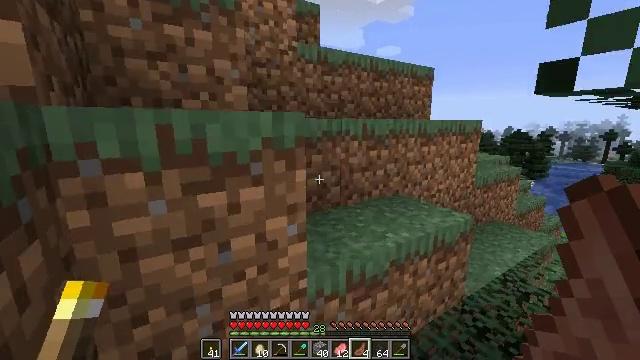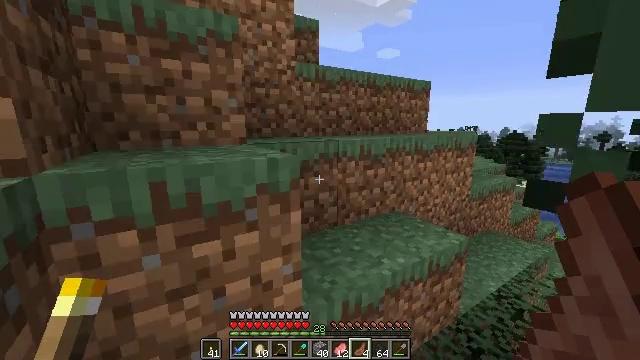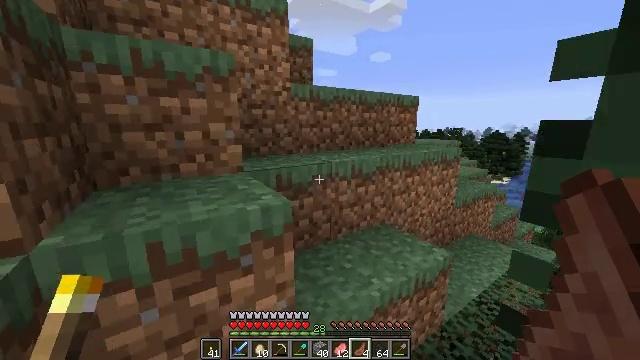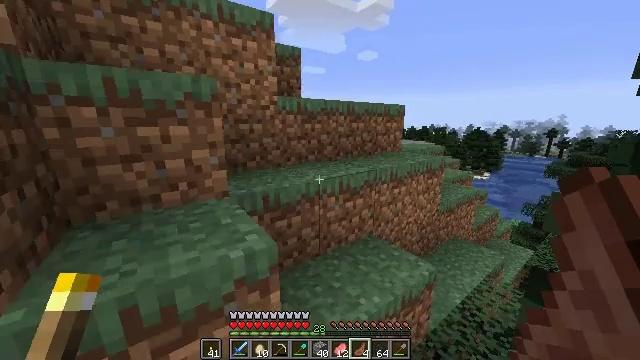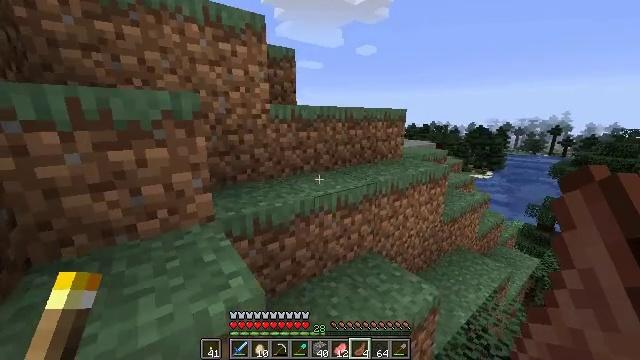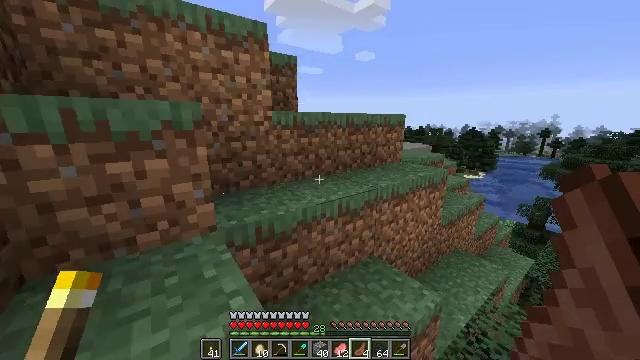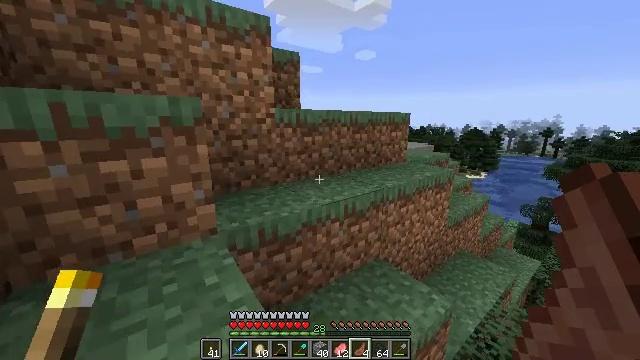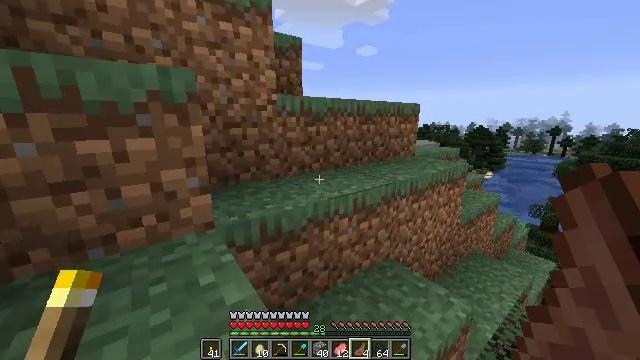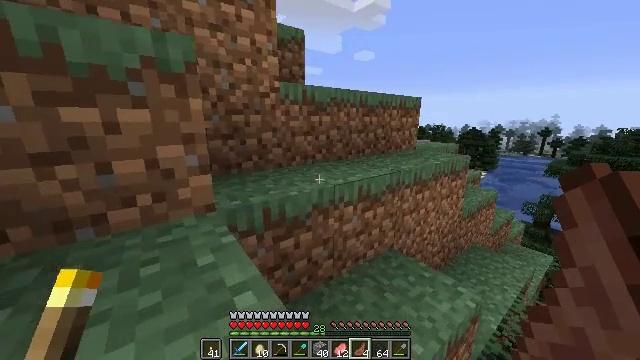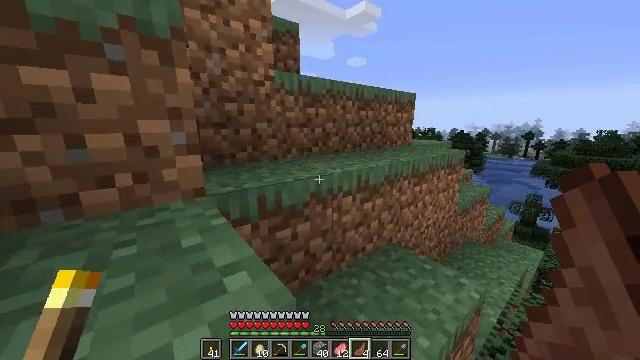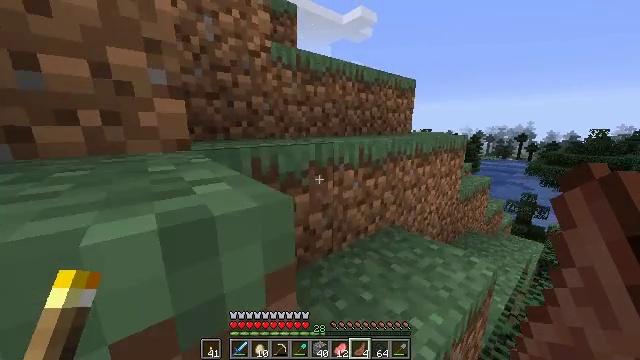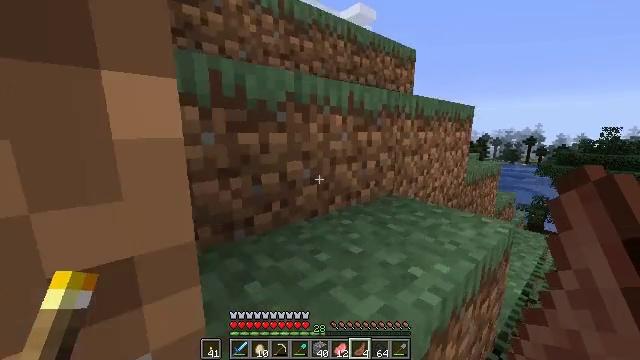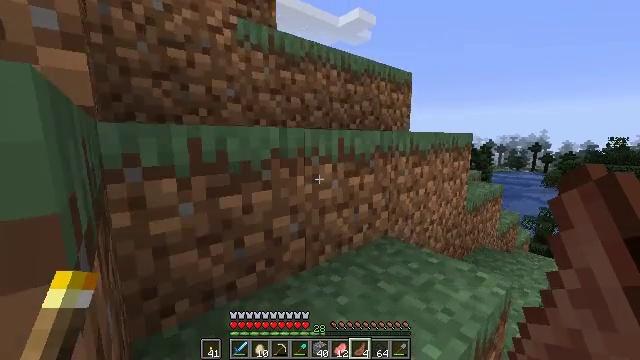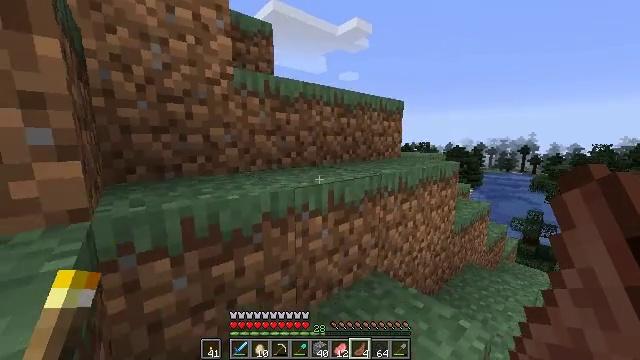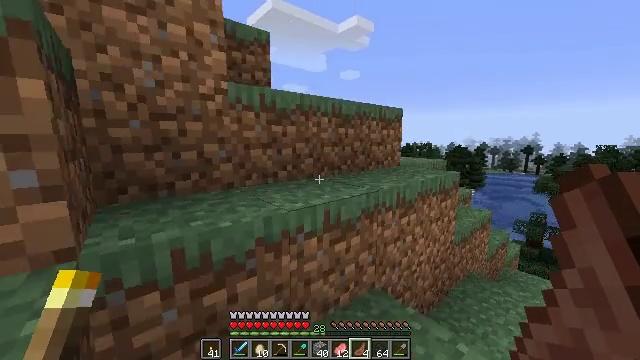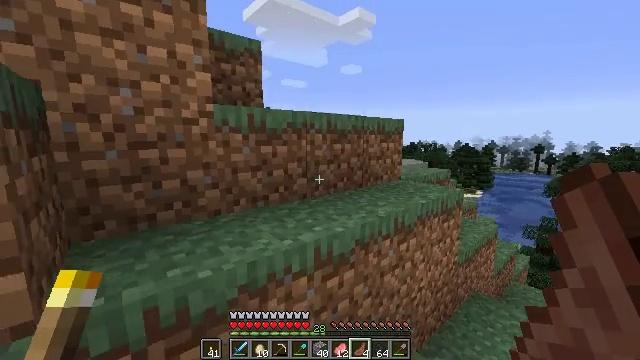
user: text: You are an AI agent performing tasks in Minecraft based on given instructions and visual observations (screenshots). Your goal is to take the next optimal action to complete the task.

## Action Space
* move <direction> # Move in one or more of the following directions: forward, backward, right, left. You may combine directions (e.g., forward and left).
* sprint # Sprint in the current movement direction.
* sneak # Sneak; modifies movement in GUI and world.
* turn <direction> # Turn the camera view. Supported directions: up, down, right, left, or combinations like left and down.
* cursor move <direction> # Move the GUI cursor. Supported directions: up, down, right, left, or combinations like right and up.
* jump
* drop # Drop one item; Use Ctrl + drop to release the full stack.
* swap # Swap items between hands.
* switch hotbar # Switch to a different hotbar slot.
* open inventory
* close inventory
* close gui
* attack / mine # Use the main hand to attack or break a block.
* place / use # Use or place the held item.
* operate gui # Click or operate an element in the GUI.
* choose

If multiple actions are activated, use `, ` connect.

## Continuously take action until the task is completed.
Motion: motion action
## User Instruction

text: Kill mobs.
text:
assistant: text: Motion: move forward, sprint, jump
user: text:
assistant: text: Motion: move forward, sprint, turn down, jump
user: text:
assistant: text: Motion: move forward, sprint, turn right and down, jump
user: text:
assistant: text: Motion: move forward, sprint, jump
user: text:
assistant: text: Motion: move forward, sprint, jump
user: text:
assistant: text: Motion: move forward, sprint, jump
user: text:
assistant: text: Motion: move forward, sprint, jump
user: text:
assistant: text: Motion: move forward, sprint, jump
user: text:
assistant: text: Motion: move forward, sprint, turn right, jump
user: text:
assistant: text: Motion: move forward, sprint, jump
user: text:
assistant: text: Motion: move forward, sprint, turn up, jump
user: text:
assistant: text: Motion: move forward, sprint, turn up, jump
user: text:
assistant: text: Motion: move forward, sprint, jump
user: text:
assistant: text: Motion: move forward, sprint, jump
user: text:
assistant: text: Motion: move forward, sprint, jump
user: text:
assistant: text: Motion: move forward, sprint, jump
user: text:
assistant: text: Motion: move forward, sprint, jump
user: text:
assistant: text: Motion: move forward, sprint, jump
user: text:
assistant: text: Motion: move forward, sprint, jump
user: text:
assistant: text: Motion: move forward, sprint, jump
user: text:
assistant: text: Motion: move forward, sprint, jump
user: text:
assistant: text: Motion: move forward, sprint, jump
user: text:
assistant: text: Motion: move forward, sprint, jump
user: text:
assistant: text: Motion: move forward, sprint, jump
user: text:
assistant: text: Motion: move forward, sprint, jump
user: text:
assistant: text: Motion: move forward, sprint, turn left and down, jump
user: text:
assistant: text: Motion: move forward, sprint, turn left and down, jump
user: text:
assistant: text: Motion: move forward, sprint, jump
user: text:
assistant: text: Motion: move forward, sprint, jump
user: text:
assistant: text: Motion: move forward, sprint, turn left, jump